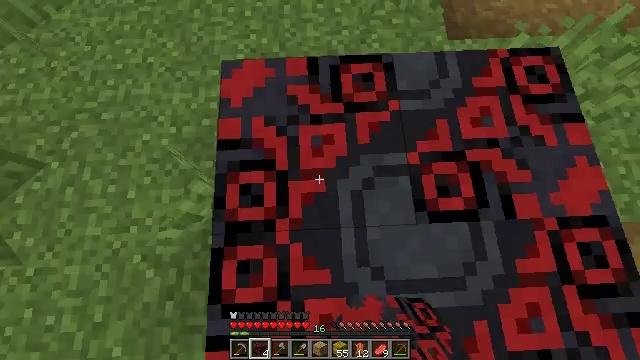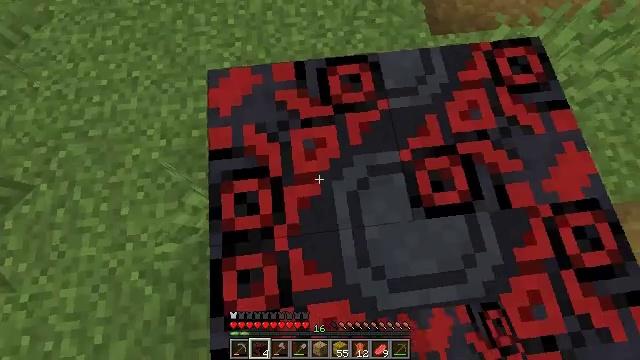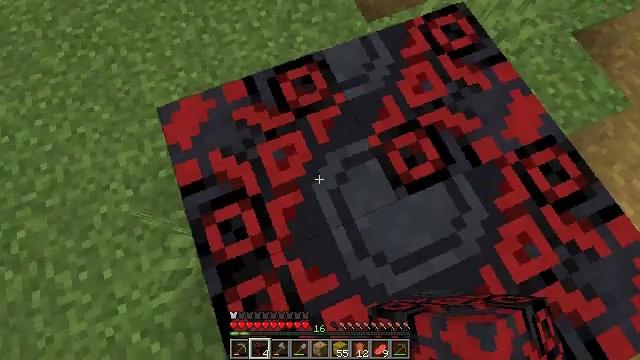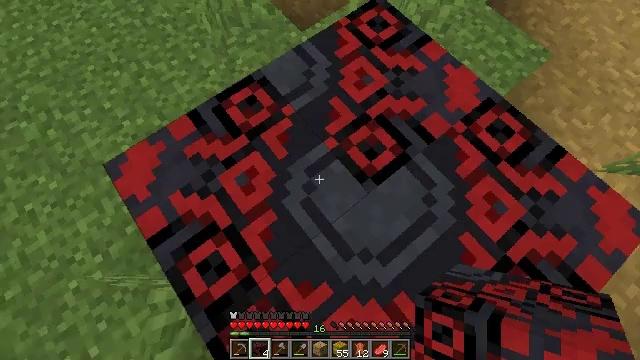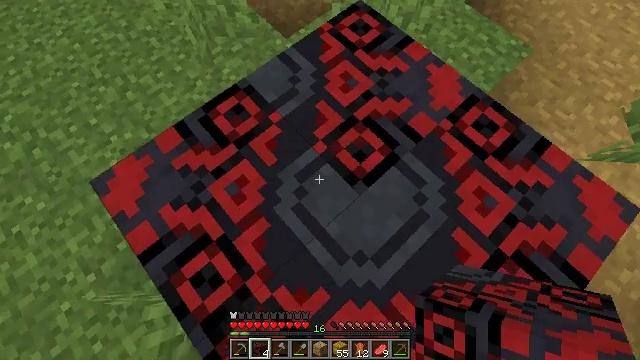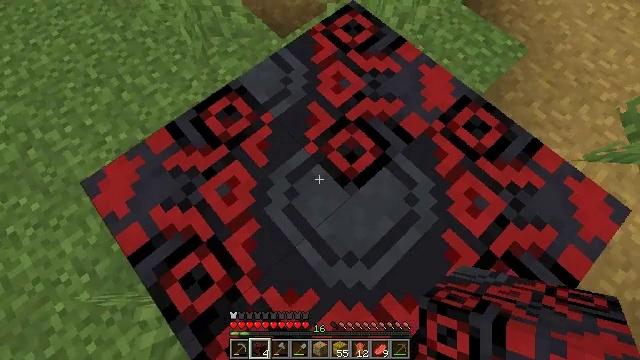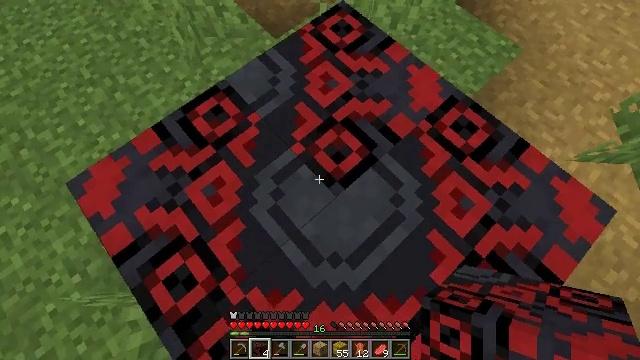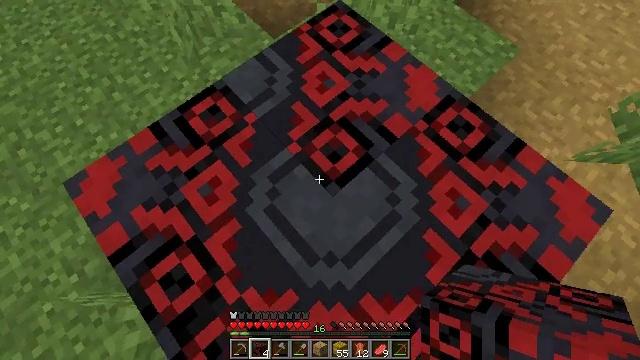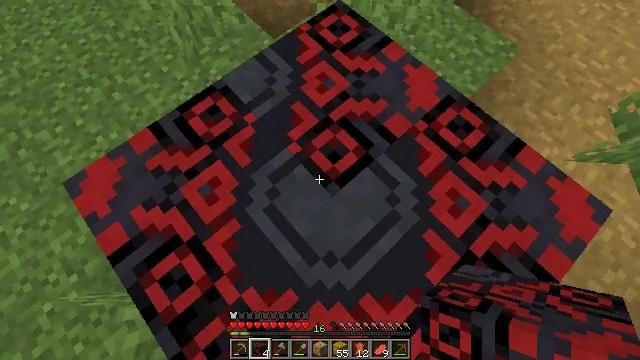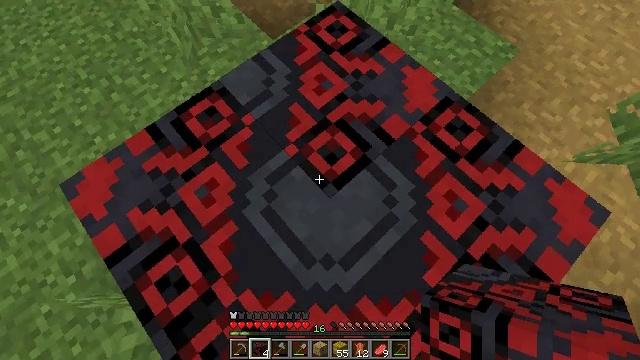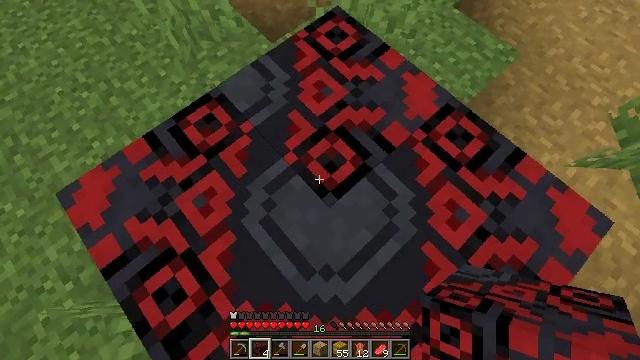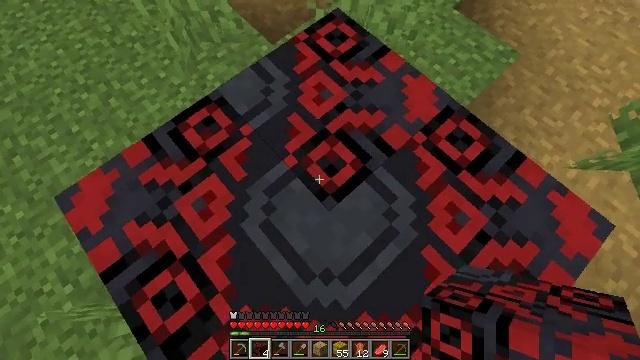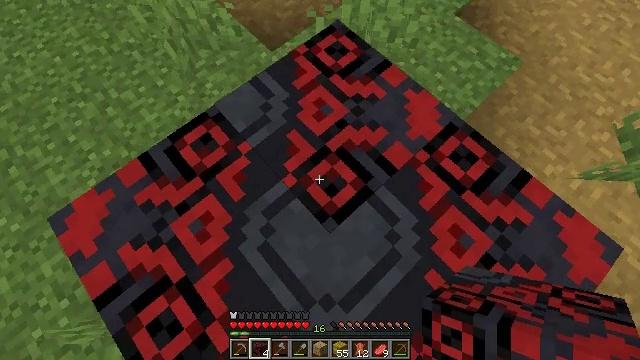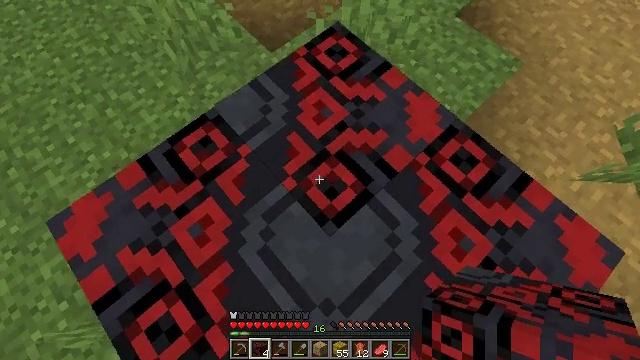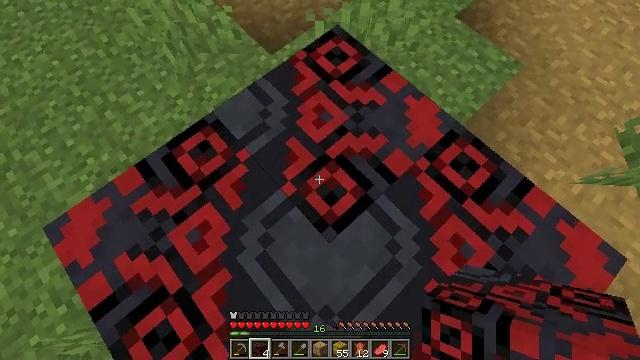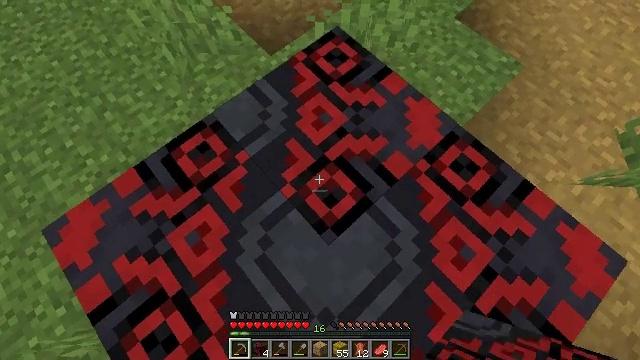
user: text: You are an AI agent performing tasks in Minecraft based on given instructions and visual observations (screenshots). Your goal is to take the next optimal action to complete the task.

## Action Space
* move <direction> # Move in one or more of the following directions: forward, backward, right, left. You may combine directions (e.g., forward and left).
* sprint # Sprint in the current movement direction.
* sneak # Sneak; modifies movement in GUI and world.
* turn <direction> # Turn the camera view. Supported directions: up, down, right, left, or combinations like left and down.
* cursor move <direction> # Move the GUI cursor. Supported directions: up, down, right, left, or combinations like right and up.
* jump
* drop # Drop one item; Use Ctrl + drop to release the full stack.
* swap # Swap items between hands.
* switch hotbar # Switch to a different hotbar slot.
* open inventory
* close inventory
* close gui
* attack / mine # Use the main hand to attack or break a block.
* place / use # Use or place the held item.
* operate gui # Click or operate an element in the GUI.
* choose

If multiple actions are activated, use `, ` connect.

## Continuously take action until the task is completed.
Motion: motion action
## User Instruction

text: Gather black glazed terracotta from a structure.
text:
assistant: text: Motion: sneak, turn right
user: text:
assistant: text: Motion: move right, sneak, turn right
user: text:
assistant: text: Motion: move right, sneak, turn right and up
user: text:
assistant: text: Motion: move right, sneak, turn right, switch to hotbar 2
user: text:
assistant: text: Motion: move right, sneak, switch to hotbar 2
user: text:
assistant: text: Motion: sneak, switch to hotbar 2
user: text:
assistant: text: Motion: sneak
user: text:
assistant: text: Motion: sneak
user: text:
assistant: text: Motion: move forward, sneak
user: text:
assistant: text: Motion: move forward, sneak
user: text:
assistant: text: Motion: move forward, sneak
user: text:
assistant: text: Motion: move forward, sneak
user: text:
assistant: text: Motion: sneak
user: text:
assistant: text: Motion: sneak
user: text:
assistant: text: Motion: sneak, switch to hotbar 1
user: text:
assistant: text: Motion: sneak, switch to hotbar 1
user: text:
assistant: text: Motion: sneak, switch to hotbar 1
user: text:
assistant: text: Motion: sneak, attack / mine
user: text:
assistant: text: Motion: sneak, attack / mine
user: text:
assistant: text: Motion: sneak, attack / mine
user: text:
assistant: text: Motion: sneak, attack / mine
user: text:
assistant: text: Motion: sneak, attack / mine
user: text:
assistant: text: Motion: sneak, attack / mine
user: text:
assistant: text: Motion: sneak, attack / mine
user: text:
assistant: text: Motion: sneak, attack / mine
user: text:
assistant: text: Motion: sneak, attack / mine
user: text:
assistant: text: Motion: sneak, attack / mine
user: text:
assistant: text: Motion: sneak, attack / mine
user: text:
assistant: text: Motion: sneak, attack / mine
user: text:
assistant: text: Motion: sneak, attack / mine